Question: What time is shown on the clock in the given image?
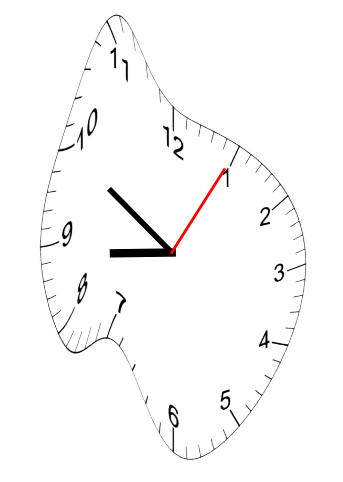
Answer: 08:50:05